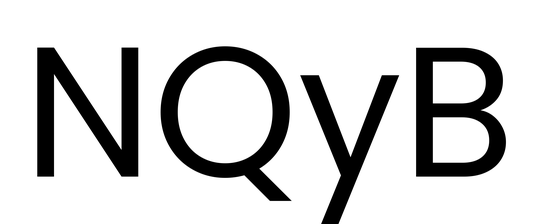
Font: Poppins-Regular